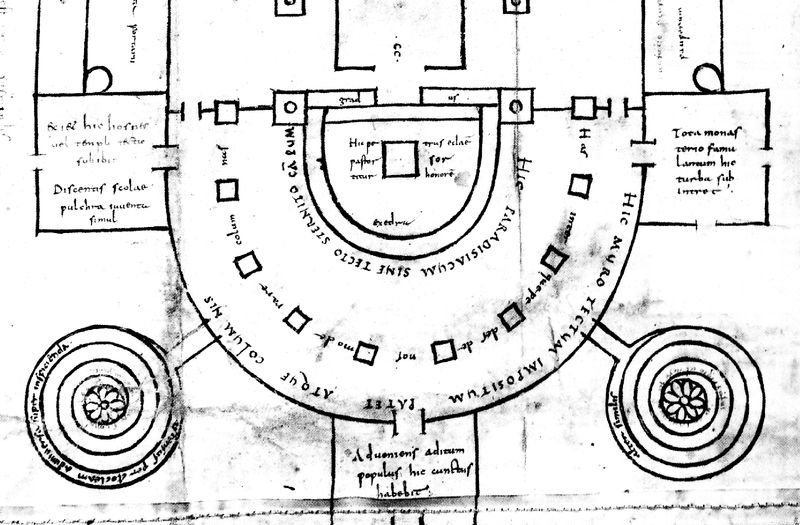
Titel: Stiftskirche St. Gallen
Standort: St. Gallen, Benediktinerkloster (EU - CH)
Schlagwörter: fenster, schwarz, weiss, zeichnung, gebäude, rund, turm, schrift, bogen, schwarzweiss, rosette, rosetten, grundriss, latein, lateinisch